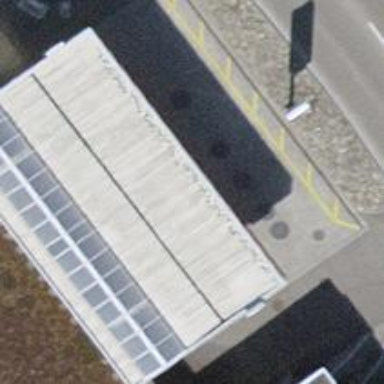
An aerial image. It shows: Fuel station.